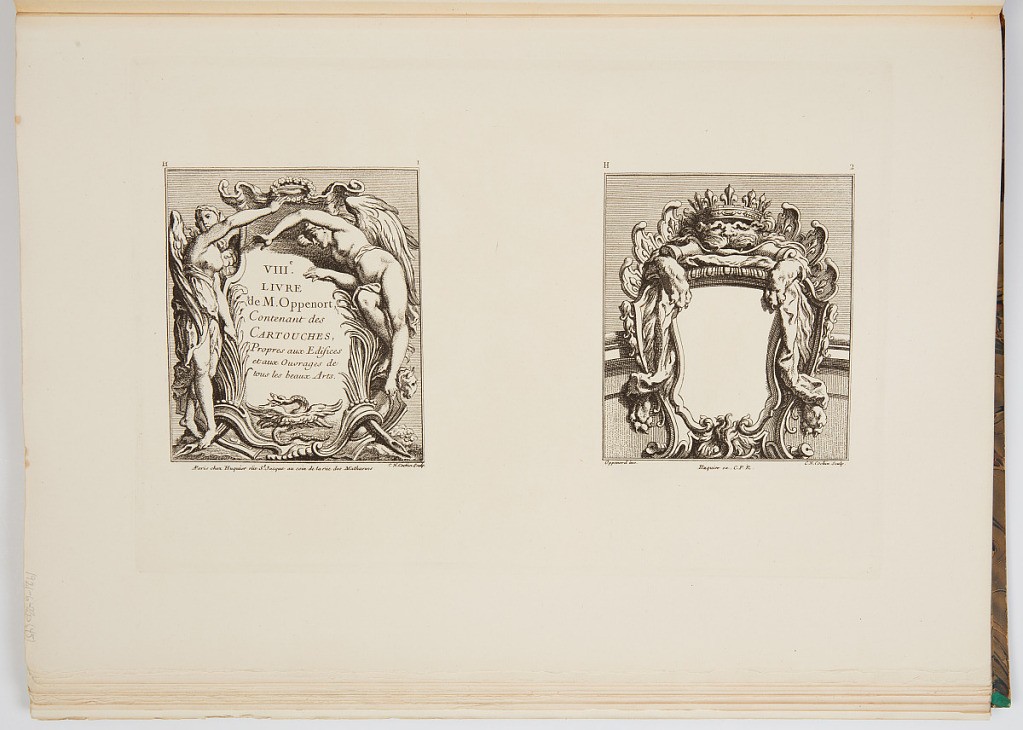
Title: Title Page
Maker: Gilles-Marie Oppenord, French, 1672–1742
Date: ca. 1900
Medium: Photomechanical print
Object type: Bound print
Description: Page printed with two plates of cartouche designs. The plate on the left serves as the title page of the series, with the text inscribed in the center of the cartouche comprised of two winged figures. Both plates are signed and numbered.